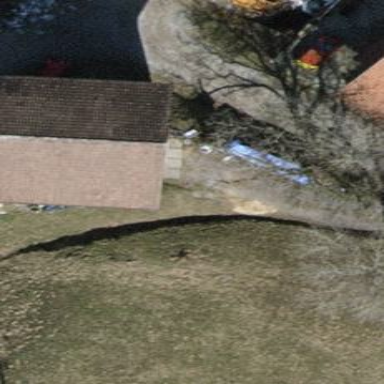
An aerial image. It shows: Rural barn.